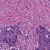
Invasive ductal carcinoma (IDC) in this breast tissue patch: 1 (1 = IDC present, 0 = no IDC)